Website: apple-inc
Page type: review-order
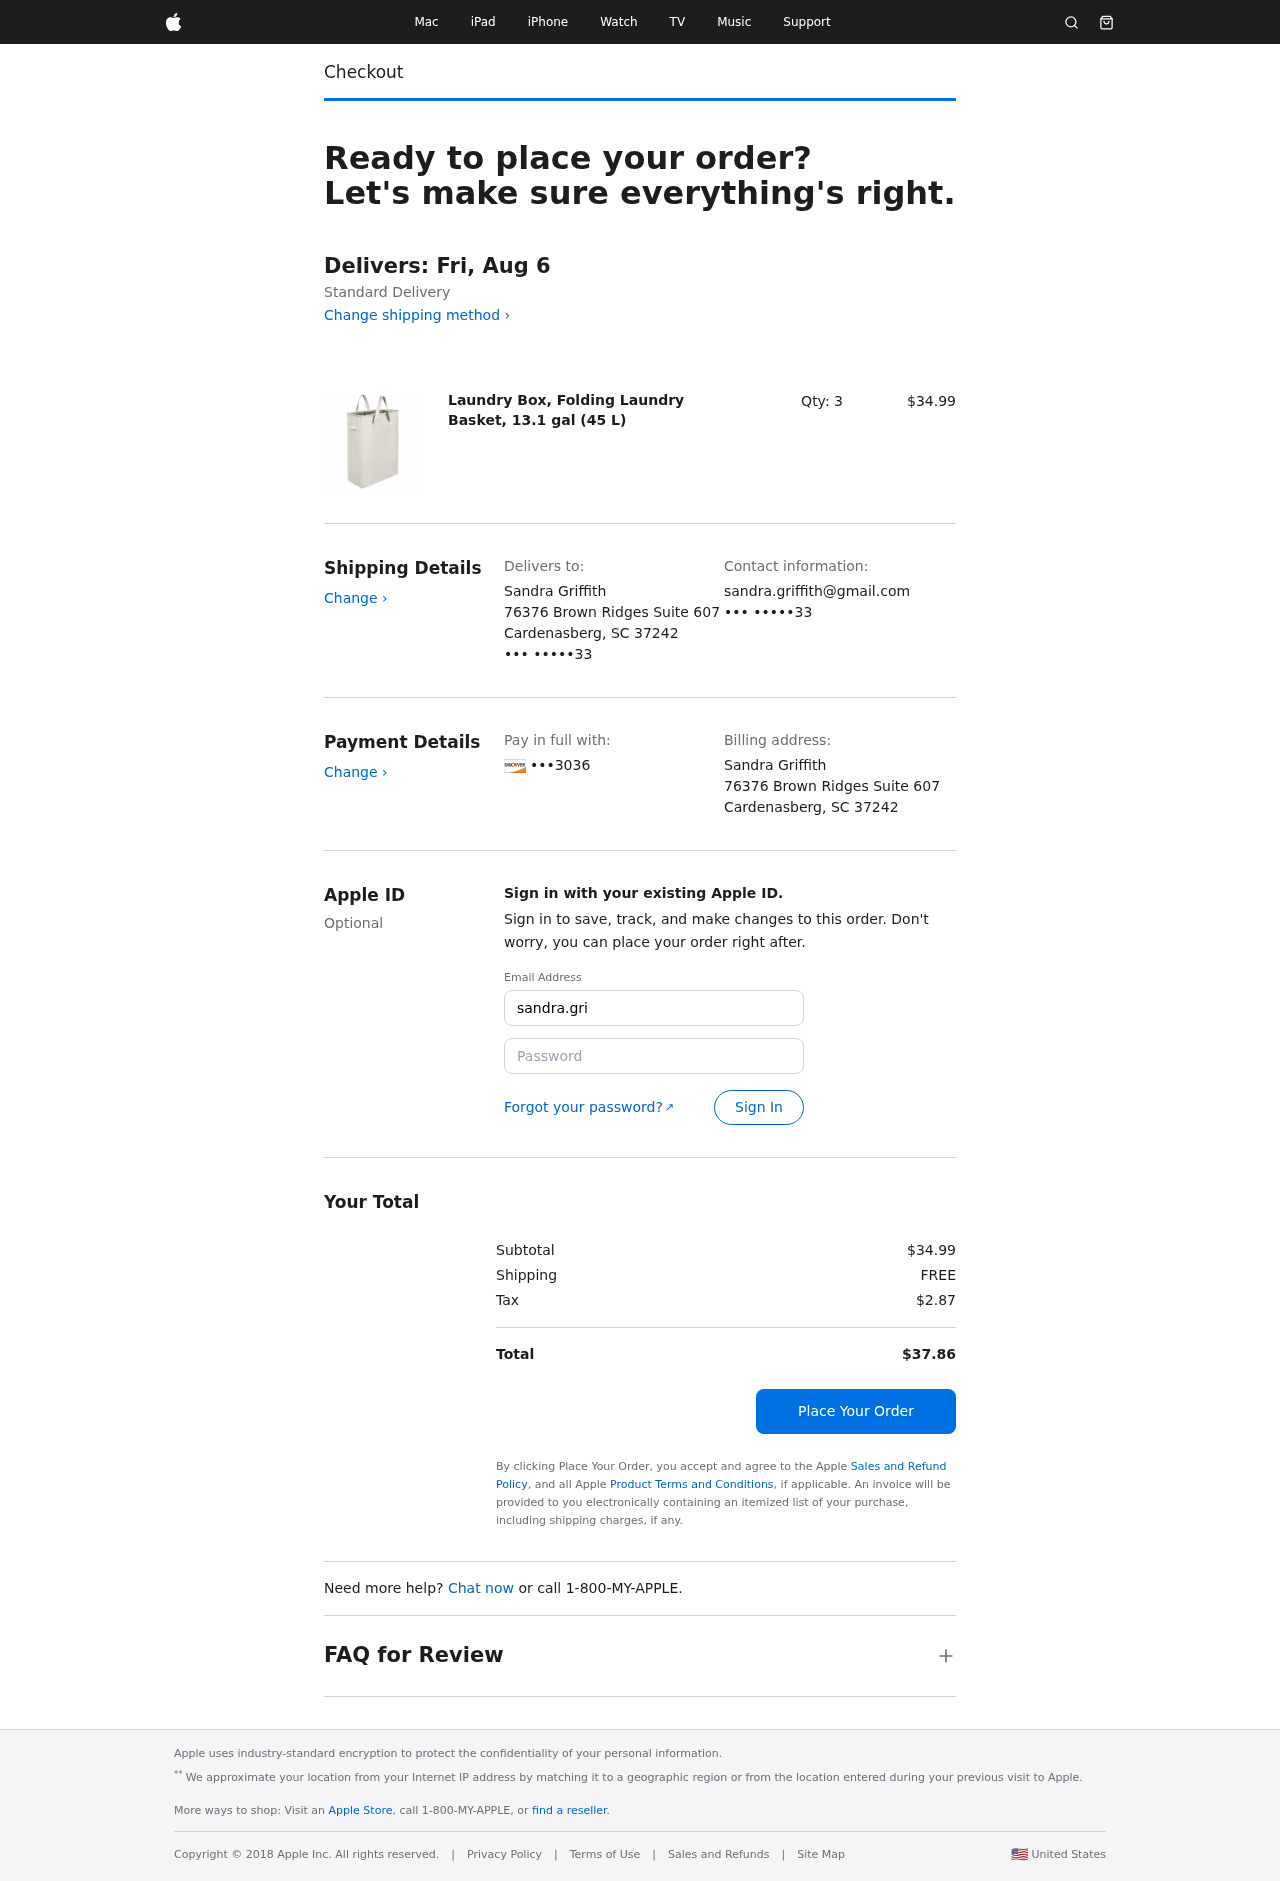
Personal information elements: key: PII_CARD_LAST4
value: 3036
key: PII_CITY_STATE_ZIP
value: Cardenasberg, SC 37242
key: PII_EMAIL3
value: sandra.griffith@gmail.com
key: PII_FULLNAME
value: Sandra Griffith
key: PII_PHONE_SUFFIX
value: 33
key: PII_STREET
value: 76376 Brown Ridges Suite 607
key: PII_EMAIL2
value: sandra.griffith@gmail.com
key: PII_PHONE_SUFFIX2
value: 33
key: PII_FULLNAME2
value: Sandra Griffith
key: PII_CITY
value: Cardenasberg
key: PII_STATE_ABBR
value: SC
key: PII_POSTCODE
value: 37242
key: PII_POSTCODE_FULL
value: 37242
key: PII_CITY_STATE
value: Cardenasberg, SC
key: PII_POSTCODE_NUMERIC
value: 37242
Product elements: key: PRODUCT1_NAME
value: Laundry Box, Folding Laundry Basket, 13.1 gal (45 L)
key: PRODUCT1_PRICE
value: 34.99
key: PRODUCT1_QUANTITY
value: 3
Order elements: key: ORDER_DELIVERY_DATE
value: Delivers: Fri, Aug 6
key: ORDER_SUBTOTAL
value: $34.99
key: ORDER_SHIPPING_COST
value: FREE
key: ORDER_TAX
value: $2.87
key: ORDER_TOTAL
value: $37.86